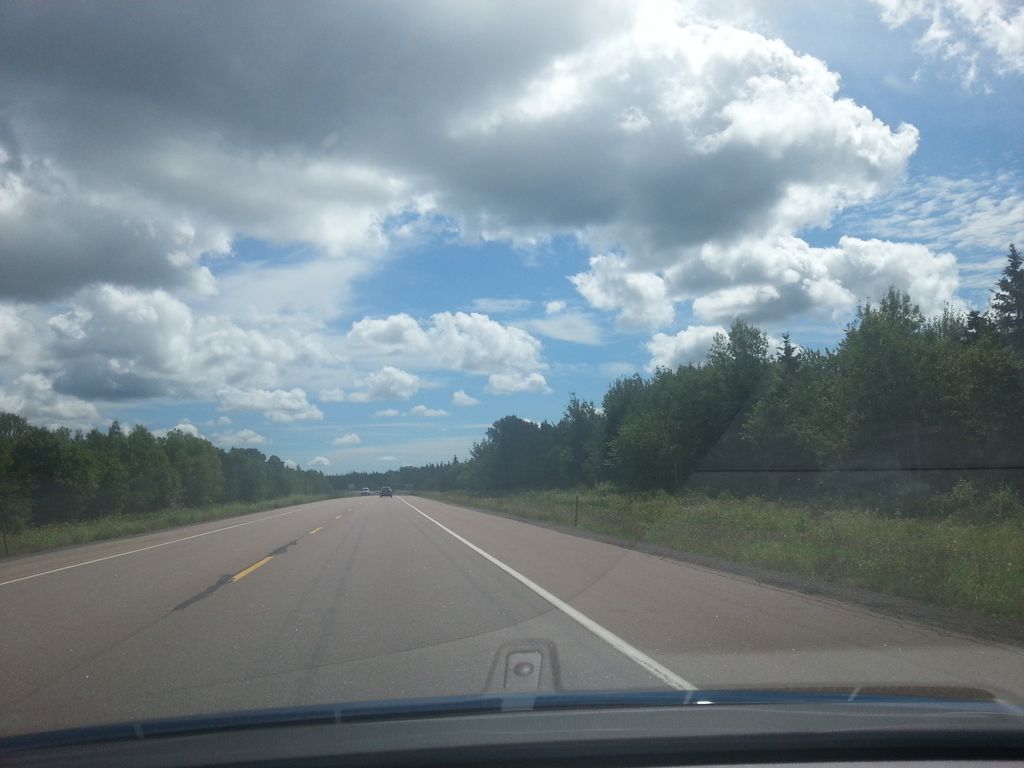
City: charlottetown